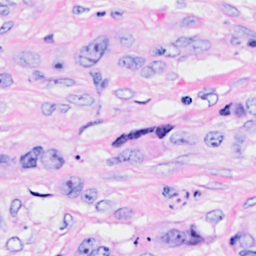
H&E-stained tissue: Breast